Interaction volume radius: 10 \u00c5
Interaction volume height: 20 \u00c5
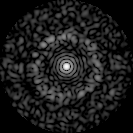
Disorder parameter: 0.8238